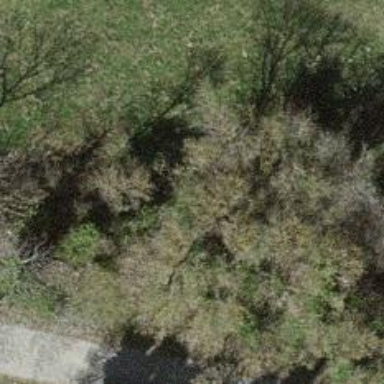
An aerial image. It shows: Row of trees in natural setting.